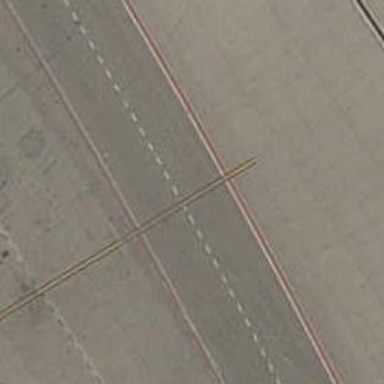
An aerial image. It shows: Airport parking position.